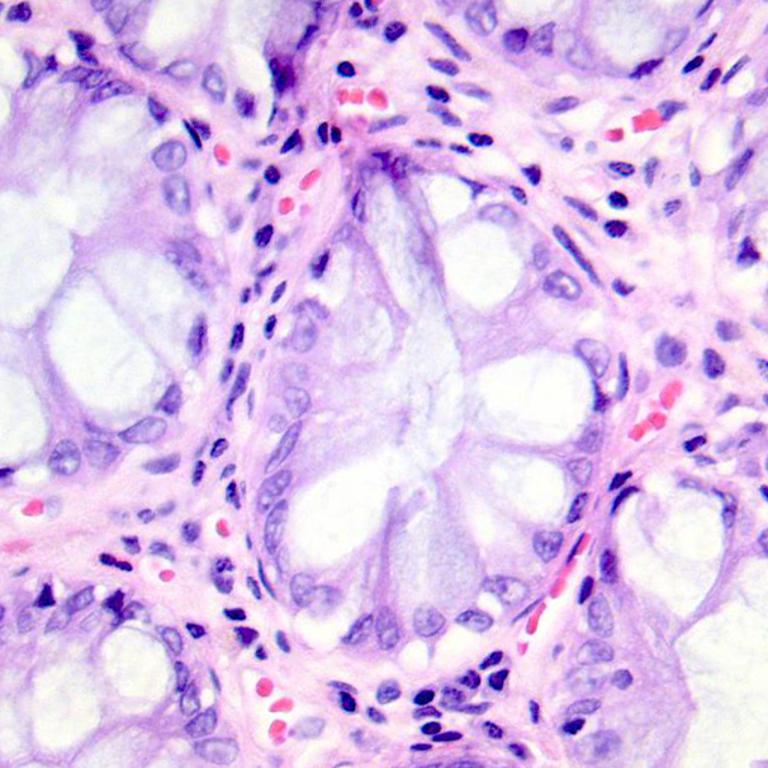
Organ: colon
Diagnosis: benign